Field crop: tomato
Growth stage: 1
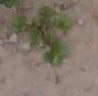
Species: portulaca